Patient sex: F
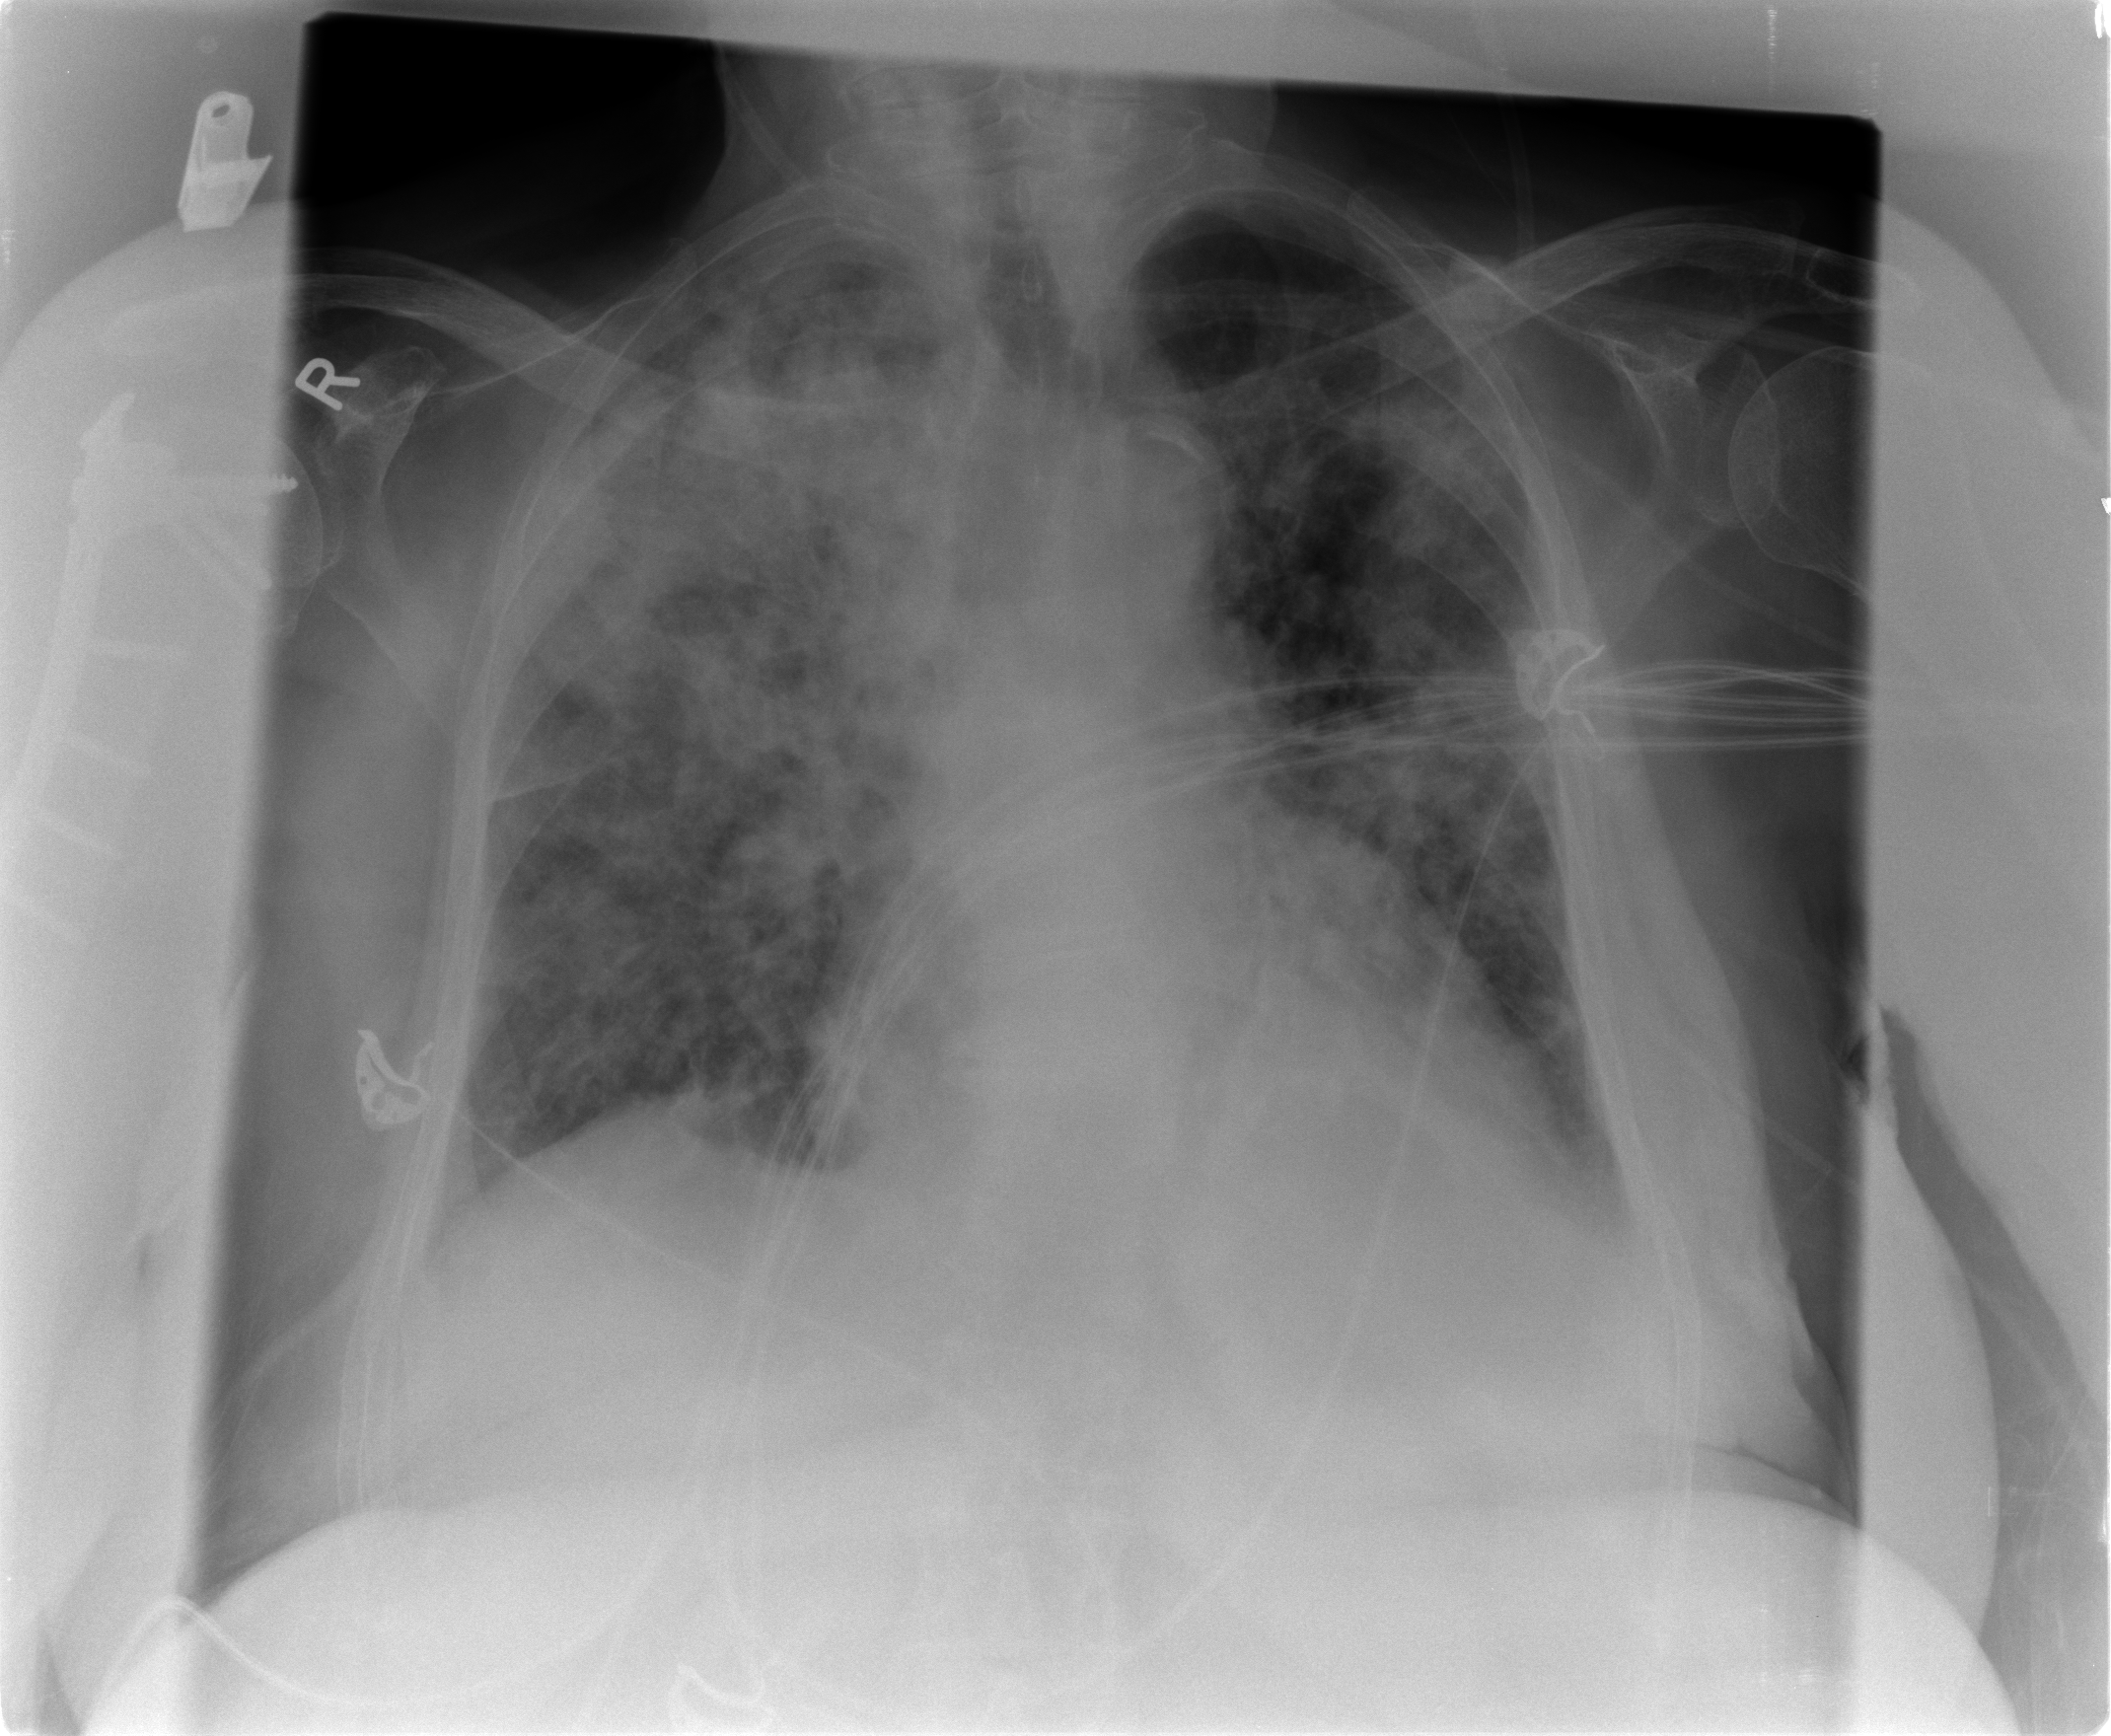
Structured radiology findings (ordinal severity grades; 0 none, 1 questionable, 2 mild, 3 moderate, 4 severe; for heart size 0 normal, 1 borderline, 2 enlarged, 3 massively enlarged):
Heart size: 1
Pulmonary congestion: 2
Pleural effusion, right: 0
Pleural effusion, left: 1
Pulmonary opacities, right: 4
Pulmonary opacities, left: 3
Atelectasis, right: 4
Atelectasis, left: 2